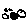
Label: circle